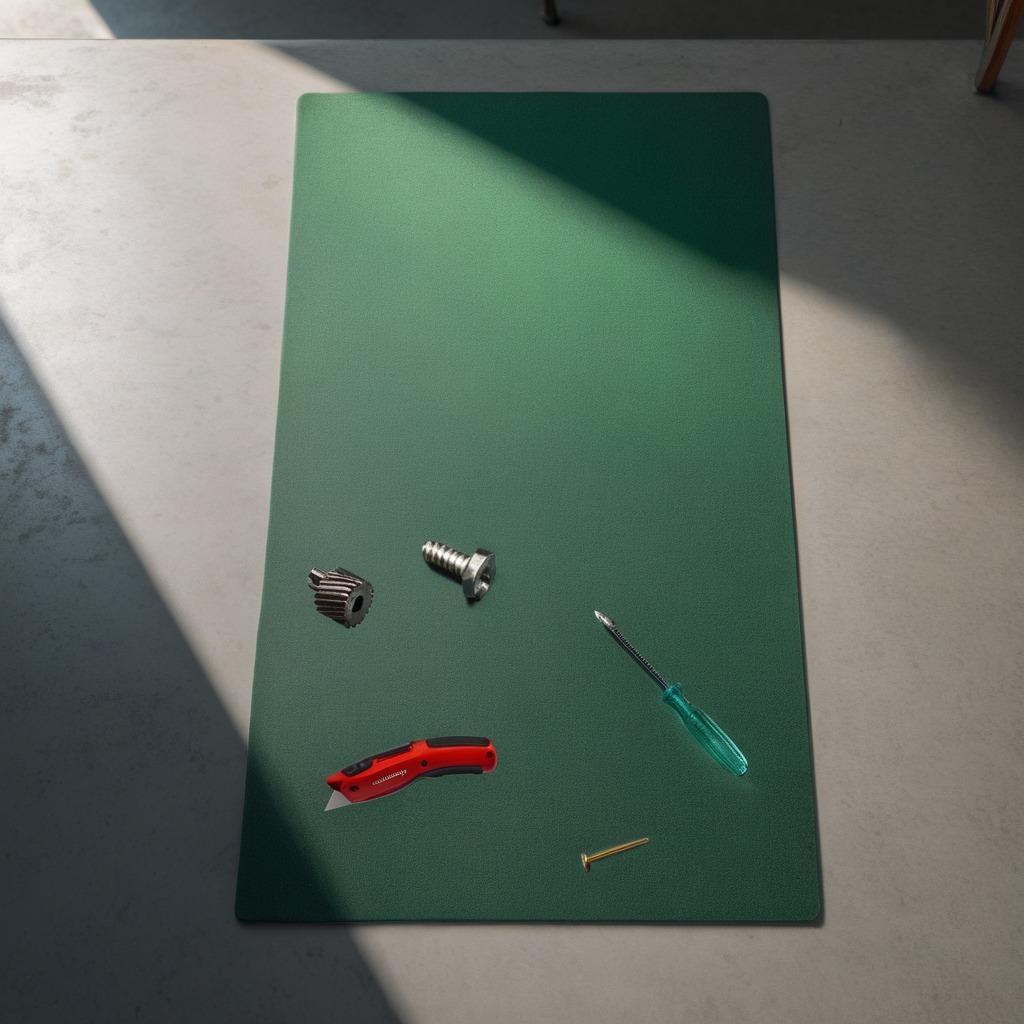
A steel gear with teeth, a utility knife, a metal machine screw, an iron nail, and a screwdriver are lying on the clean granite tabletop.